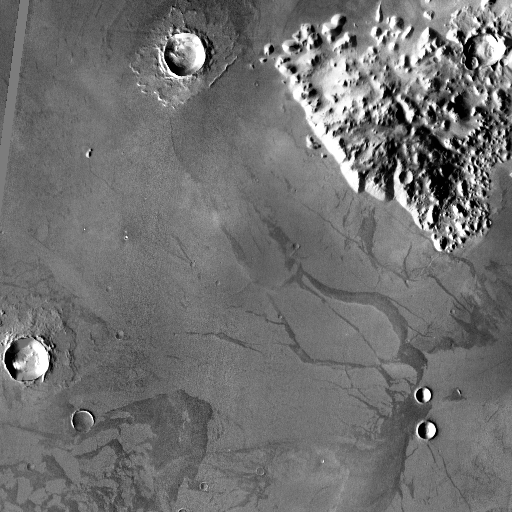
Crater classes present: Background, Other, Layered